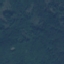
Label: Forest